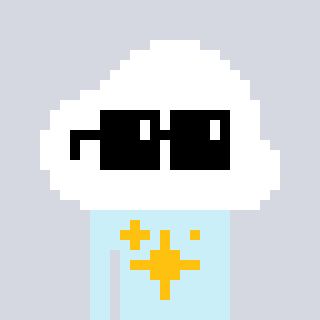
a pixel art character with square black sunglasses, a cloud-shaped head and a cold-colored body on a cool background